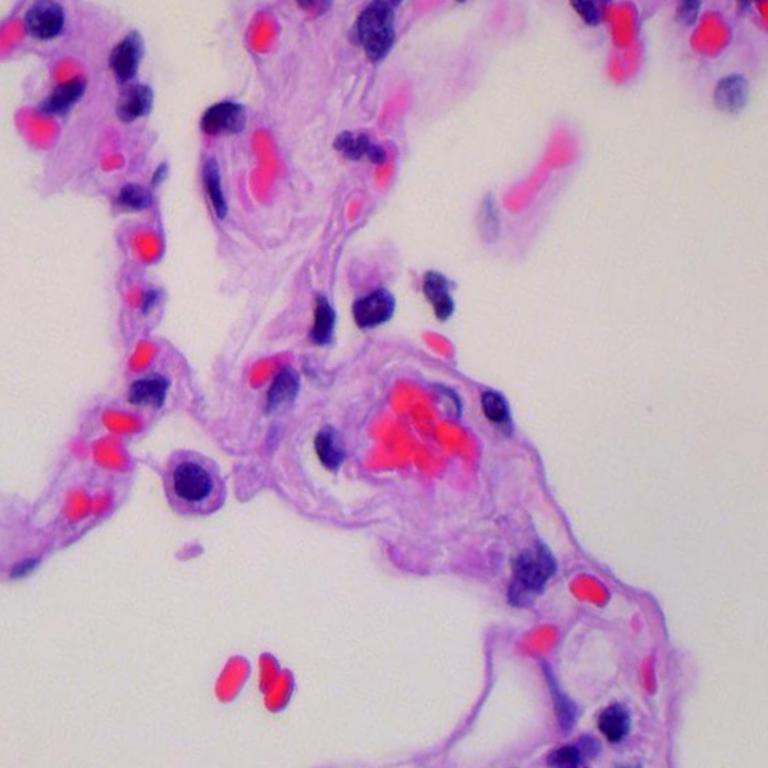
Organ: lung
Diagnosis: benign